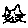
Label: cat